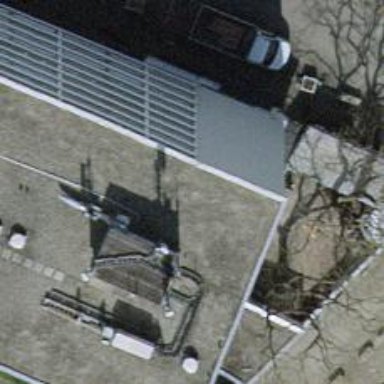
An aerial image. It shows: Restaurant.